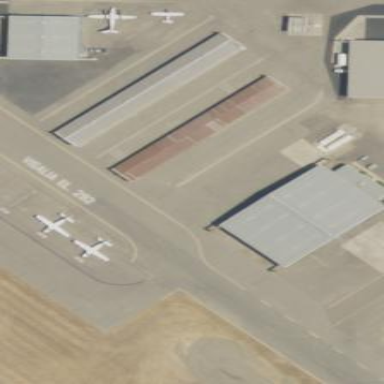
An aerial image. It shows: Hangar building located at airport.